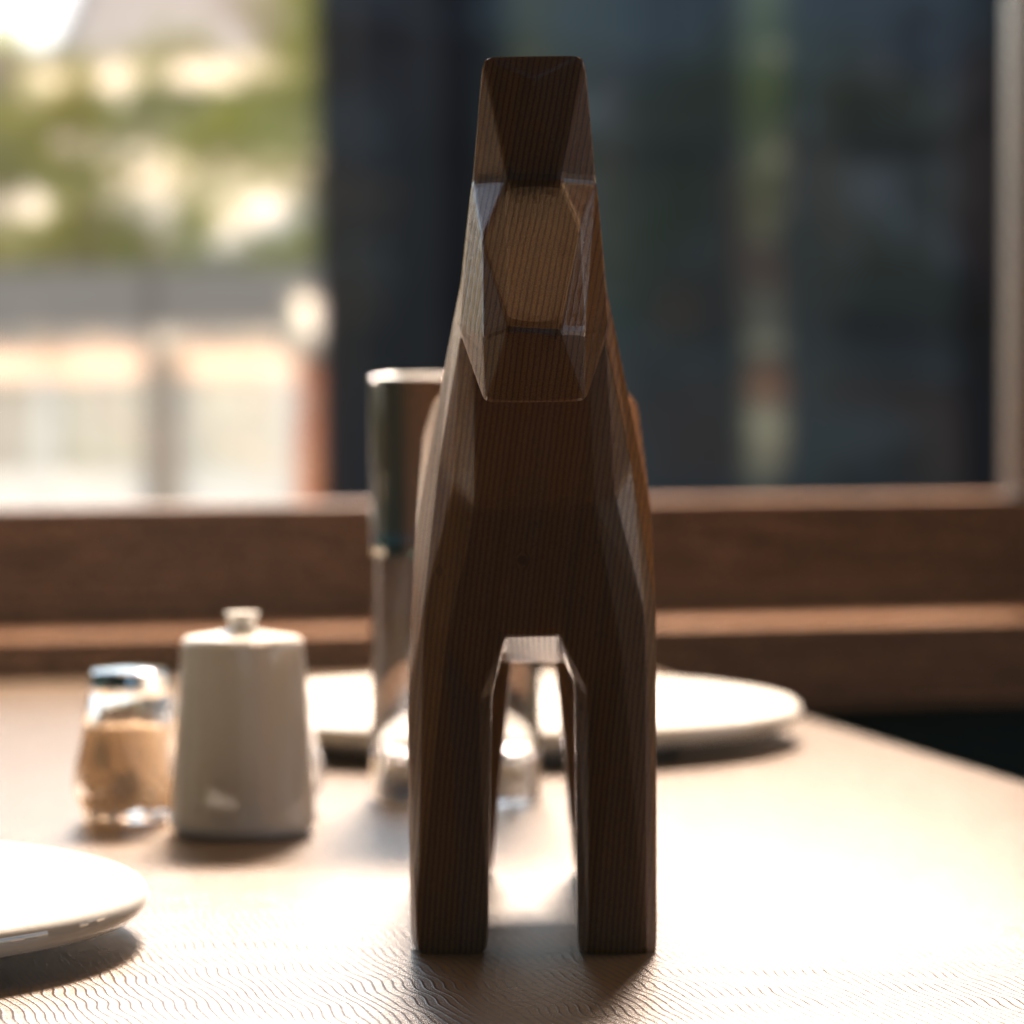
A high quality rendering of a dalahest_oak dalecarlian horse figurine made of varnished dark oak standing on a wooden table in an a sports hall with natural soft daylight from windows,medium shot from the front, 150 mm, f 11, bokeh